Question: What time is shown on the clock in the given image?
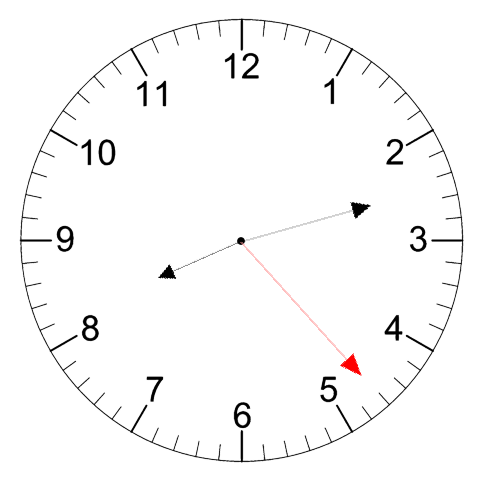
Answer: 08:12:23